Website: crate-barrel
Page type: billing-address
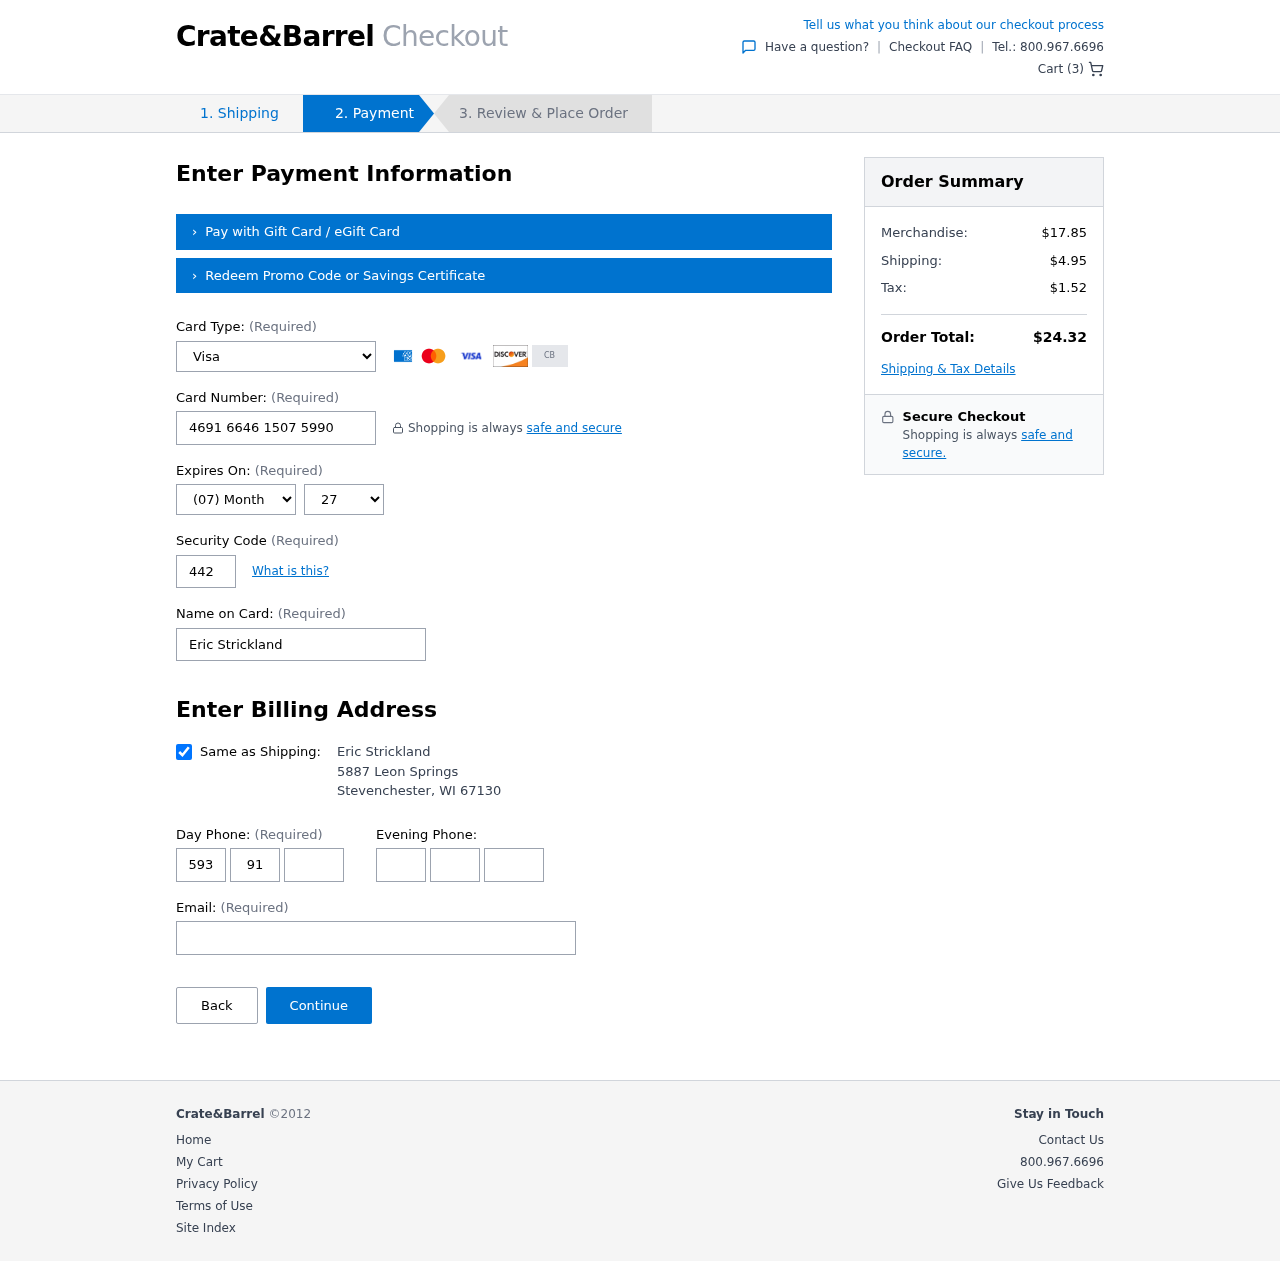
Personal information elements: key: PII_CARD_CVV
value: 442
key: PII_CARD_EXPIRY_MONTH
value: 07
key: PII_CARD_EXPIRY_YEAR
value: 27
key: PII_CARD_NUMBER
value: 4691 6646 1507 5990
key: PII_CARD_TYPE
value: Visa
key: PII_CITY
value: Stevenchester
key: PII_EMAIL
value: estrickland@yahoo.com
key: PII_FULLNAME
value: Eric Strickland
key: PII_PHONE_AREA
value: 593
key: PII_PHONE_PREFIX
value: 917
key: PII_PHONE_SUFFIX
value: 9608
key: PII_POSTCODE
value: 67130
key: PII_STATE_ABBR
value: WI
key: PII_STREET
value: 5887 Leon Springs
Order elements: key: ORDER_NUM_ITEMS
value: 3
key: ORDER_SUBTOTAL
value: $17.85
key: ORDER_SHIPPING_COST
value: $4.95
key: ORDER_TAX
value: $1.52
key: ORDER_TOTAL
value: $24.32